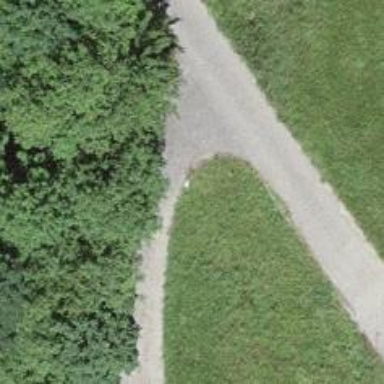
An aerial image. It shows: Well-maintained track road of grade 1.